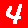
Digit: 4